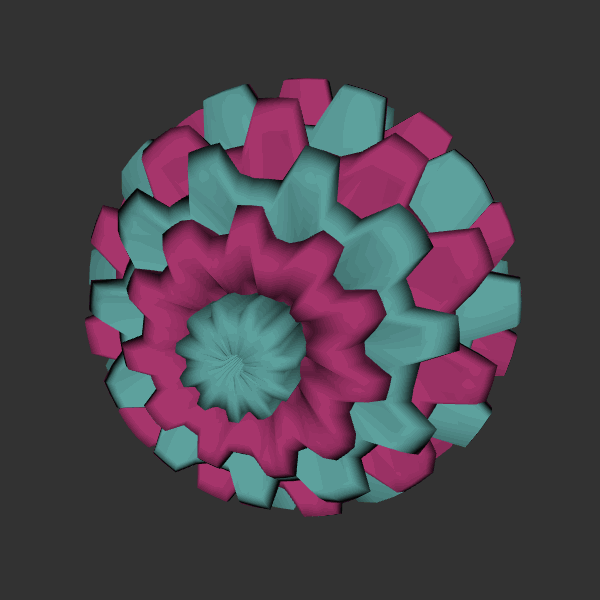
Background: dark